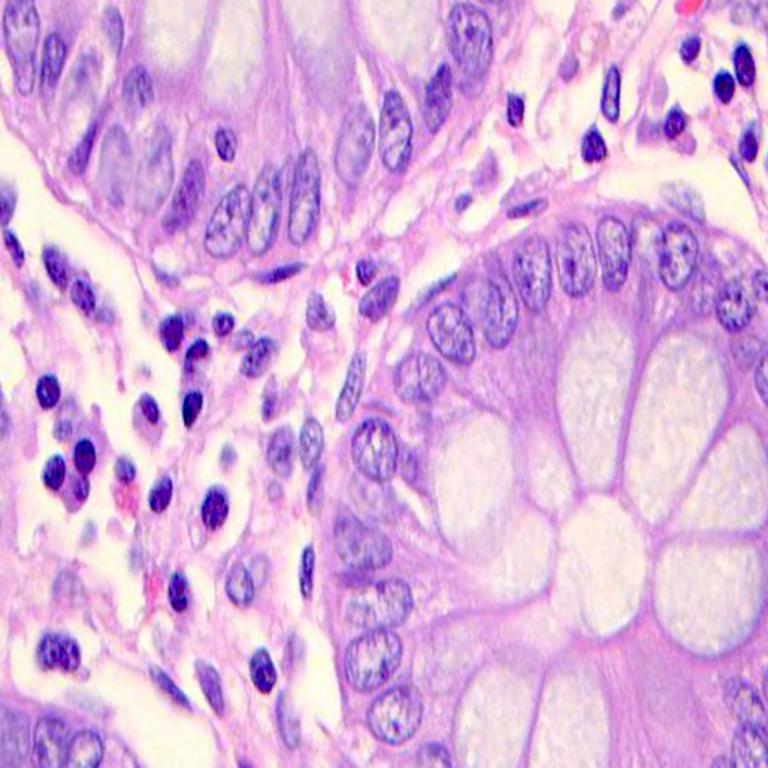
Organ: colon
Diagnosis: benign